Question:
I have a ViewGroup object for which I toggle its visibility value between "gone" and "visible" at the press of a "down" and "up" button respectively. When the ViewGroup object comes into or out of view I want it to look like it is being dropped/slid down and raised/slid up (as in the picture above). Anyone have any ideas or leads as to how this can be achieved?
(Extra note: The ViewGroup object that is coming into and out of view contains Buttons etc that need to be interacted with.)
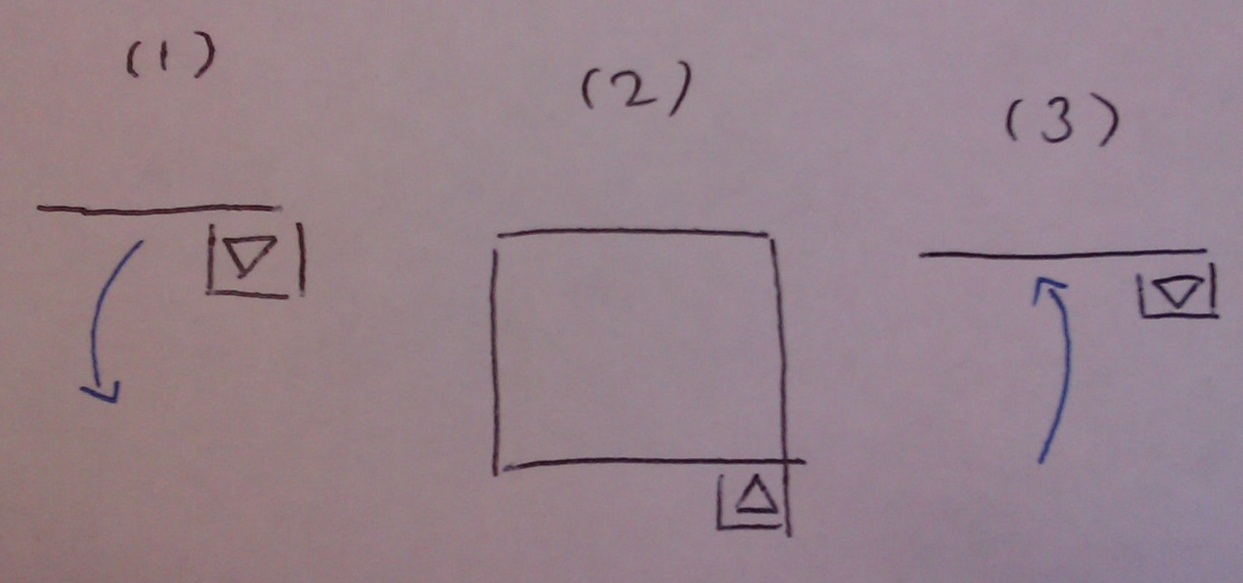
Answer: You would use a SlidingDrawer:
<URL>
'''
<SlidingDrawer
android:id="@+id/drawer"
android:layout_width="match_parent"
android:layout_height="match_parent"
android:handle="@+id/handle"
android:content="@+id/content">
<ImageView
android:id="@id/handle"
android:layout_width="88dip"
android:layout_height="44dip" />
<ViewGroup
android:id="@id/content"
android:layout_width="match_parent"
android:layout_height="match_parent" />
</SlidingDrawer>
'''
Simple as that. The Handle is your button. You'll have to play with orientation and sizes to get in where you want on the screen.